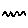
Label: zigzag